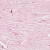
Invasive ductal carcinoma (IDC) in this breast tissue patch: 0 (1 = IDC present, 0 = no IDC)